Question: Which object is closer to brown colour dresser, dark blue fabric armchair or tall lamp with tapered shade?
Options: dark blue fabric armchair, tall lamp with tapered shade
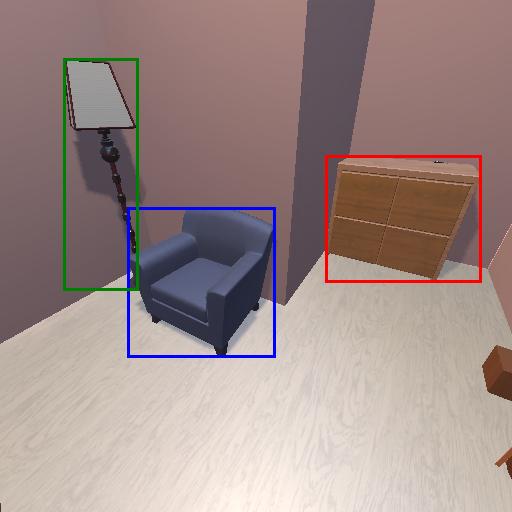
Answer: dark blue fabric armchair